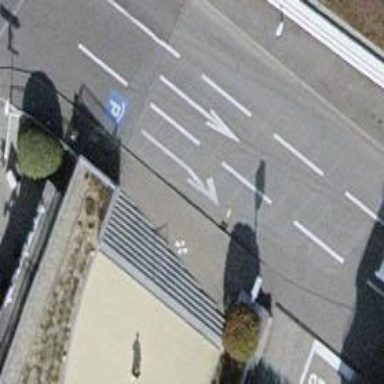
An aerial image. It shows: Set of steps on the road.